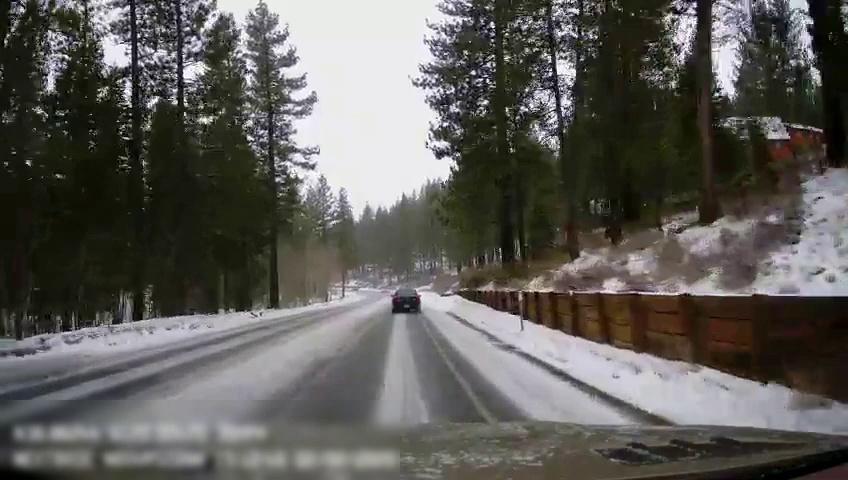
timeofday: Day
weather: Snowy
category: Drivable Space
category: Vehicles | Car